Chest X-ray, PA view. Patient: 41 years old, sex M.
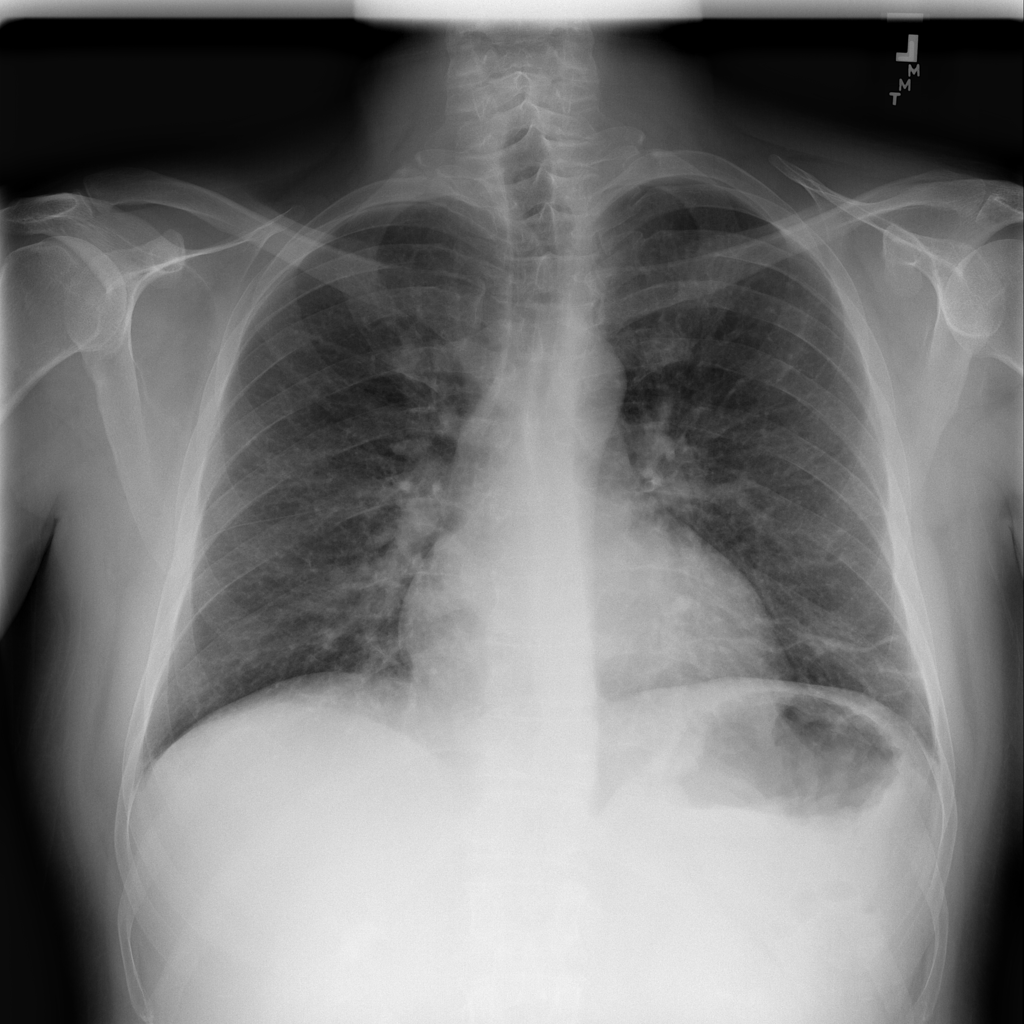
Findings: Nodule